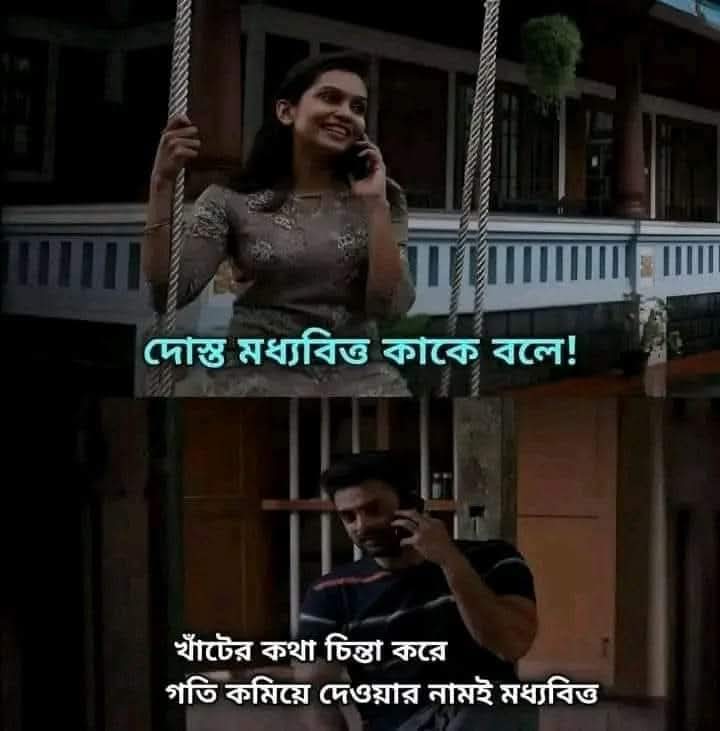
Text: দোস্ত মধ্যবিত্ত কাকে বলে!
খাঁটের কথা চিন্তা করে
গতি কমিয়ে দেওয়ার নামই মধ্যবিত্ত
Label: Non Hate